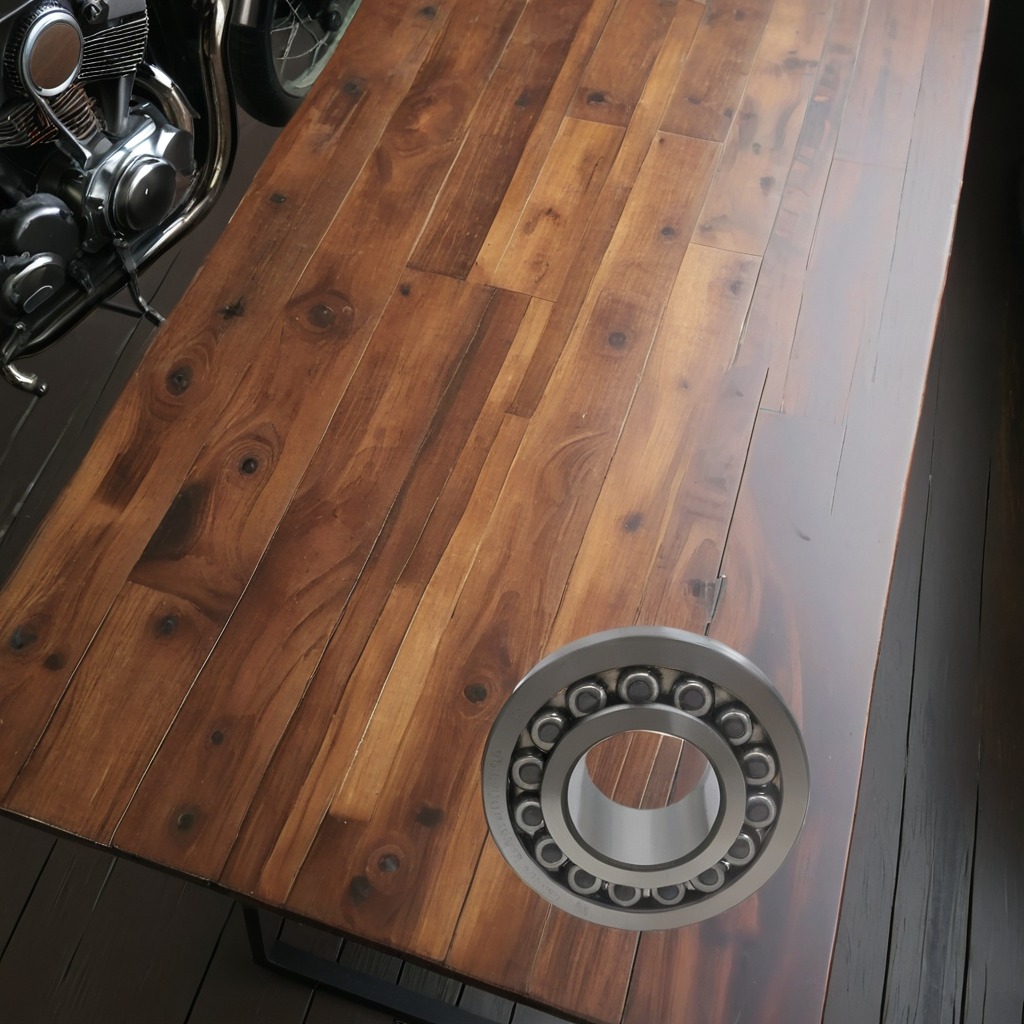
A metal ball bearing lies on the oil-spilled wooden table in a vintage motorcycle garage.